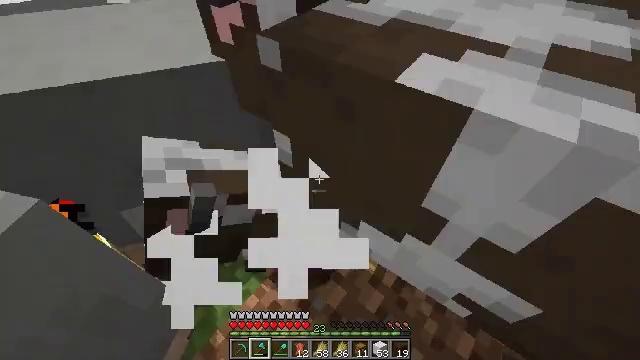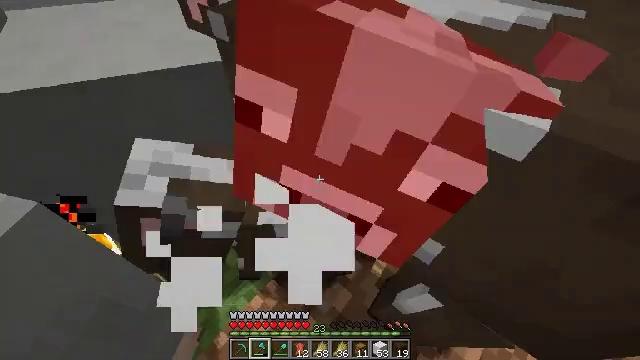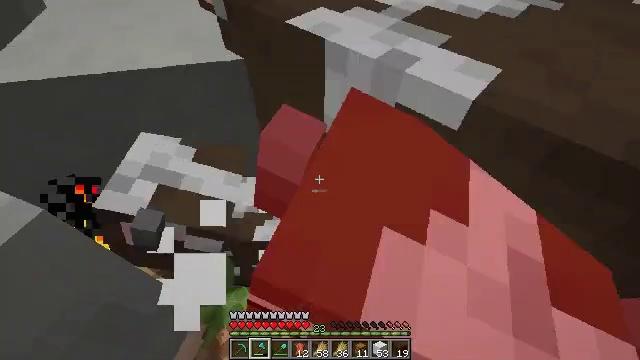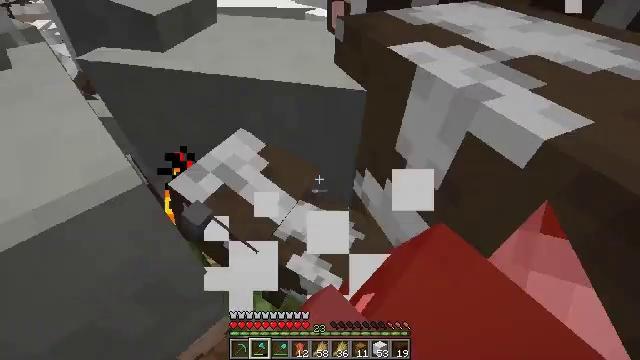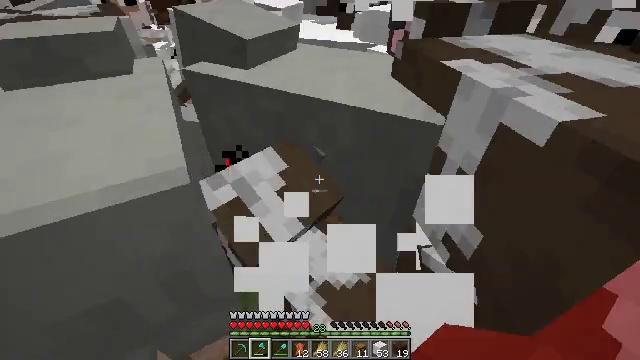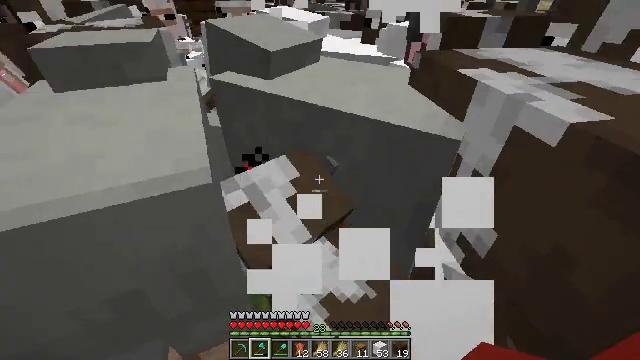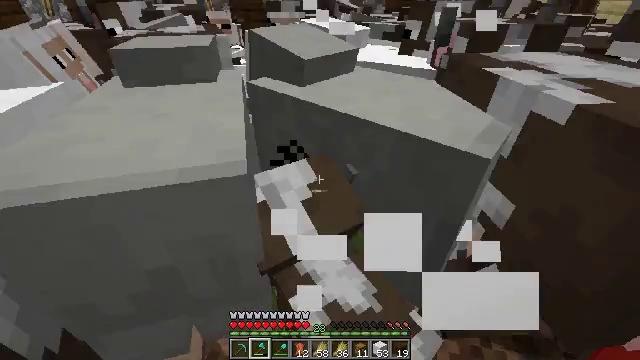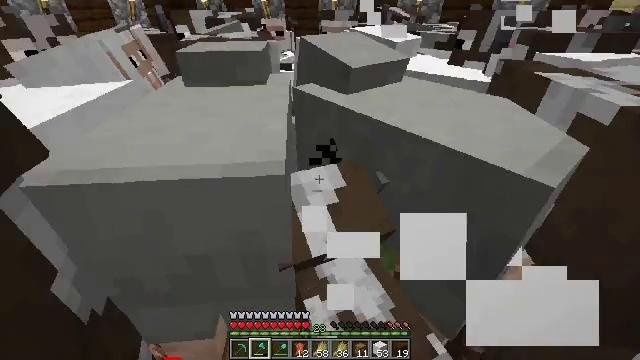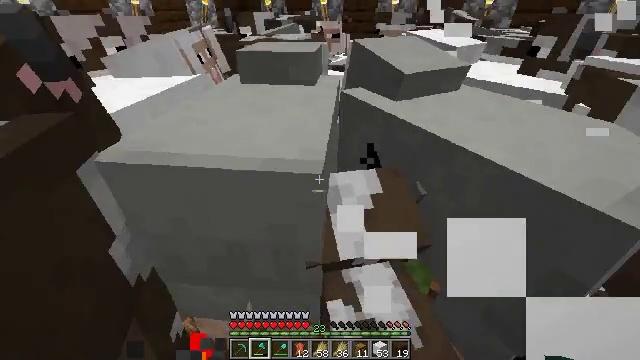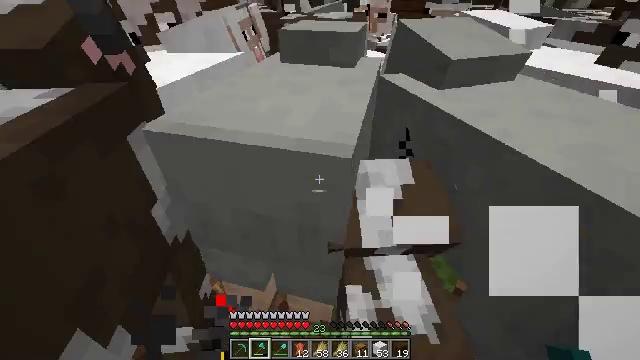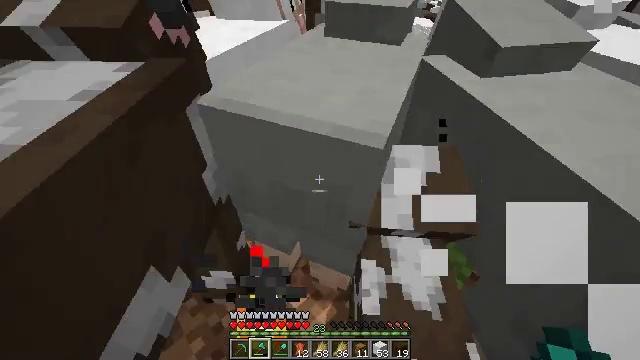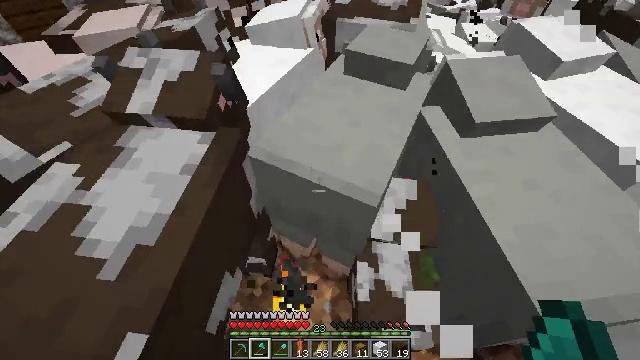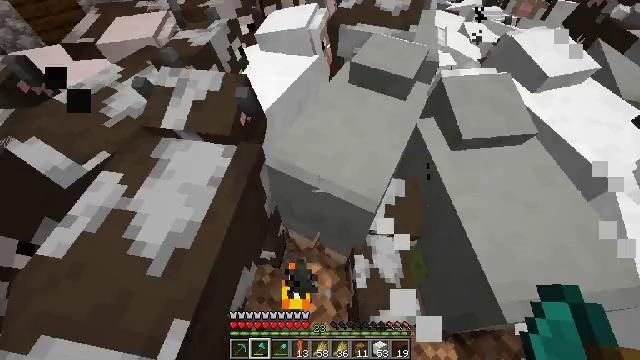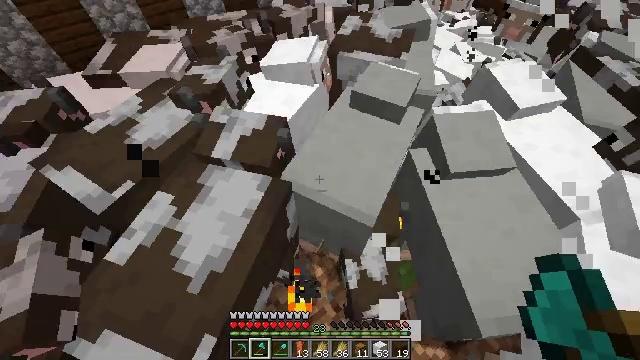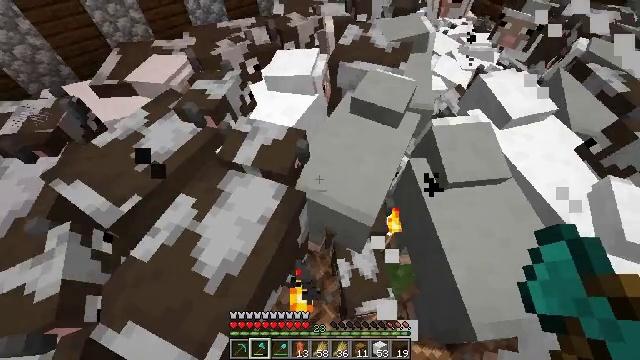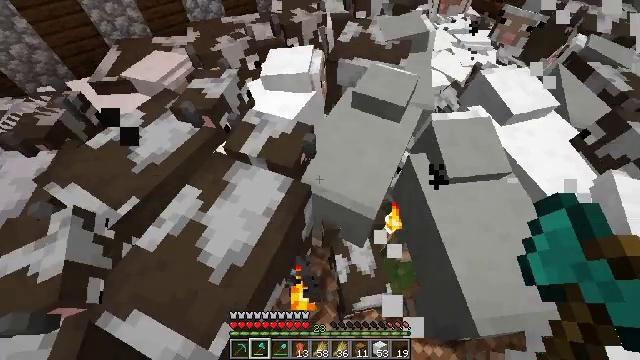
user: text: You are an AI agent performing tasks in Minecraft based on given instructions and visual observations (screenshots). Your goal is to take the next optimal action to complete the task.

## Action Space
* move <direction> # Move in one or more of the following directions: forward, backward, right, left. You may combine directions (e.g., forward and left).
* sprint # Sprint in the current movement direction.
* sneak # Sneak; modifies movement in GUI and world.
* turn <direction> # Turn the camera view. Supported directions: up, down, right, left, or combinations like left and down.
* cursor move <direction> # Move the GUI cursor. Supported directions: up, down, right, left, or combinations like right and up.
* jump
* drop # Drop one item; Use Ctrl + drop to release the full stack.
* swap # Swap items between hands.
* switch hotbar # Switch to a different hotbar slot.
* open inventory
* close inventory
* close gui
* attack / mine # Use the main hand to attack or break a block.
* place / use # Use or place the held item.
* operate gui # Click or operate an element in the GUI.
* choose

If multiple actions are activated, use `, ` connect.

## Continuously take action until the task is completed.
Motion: motion action
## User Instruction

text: Kill mobs.
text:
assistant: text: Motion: turn left
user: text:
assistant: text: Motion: turn left
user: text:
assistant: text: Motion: turn left and up
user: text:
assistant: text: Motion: turn left and up
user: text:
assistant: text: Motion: turn left and up
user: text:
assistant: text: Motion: turn left and up
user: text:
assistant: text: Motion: turn left and up
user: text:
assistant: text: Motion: turn left
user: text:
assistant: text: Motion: turn left and down
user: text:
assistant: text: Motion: turn left and down, jump
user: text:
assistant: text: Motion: turn left and down, jump
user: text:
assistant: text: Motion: turn left and down, jump
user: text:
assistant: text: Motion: no_op
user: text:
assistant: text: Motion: no_op
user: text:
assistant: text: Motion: no_op
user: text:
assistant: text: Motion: turn right and up
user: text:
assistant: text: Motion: turn up, attack / mine
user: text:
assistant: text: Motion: attack / mine
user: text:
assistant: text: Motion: attack / mine
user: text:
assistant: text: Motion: attack / mine
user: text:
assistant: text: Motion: no_op
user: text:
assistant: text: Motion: no_op